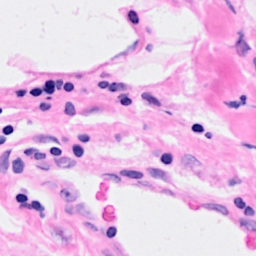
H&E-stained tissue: Breast